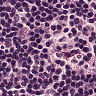
Metastatic tissue present: no